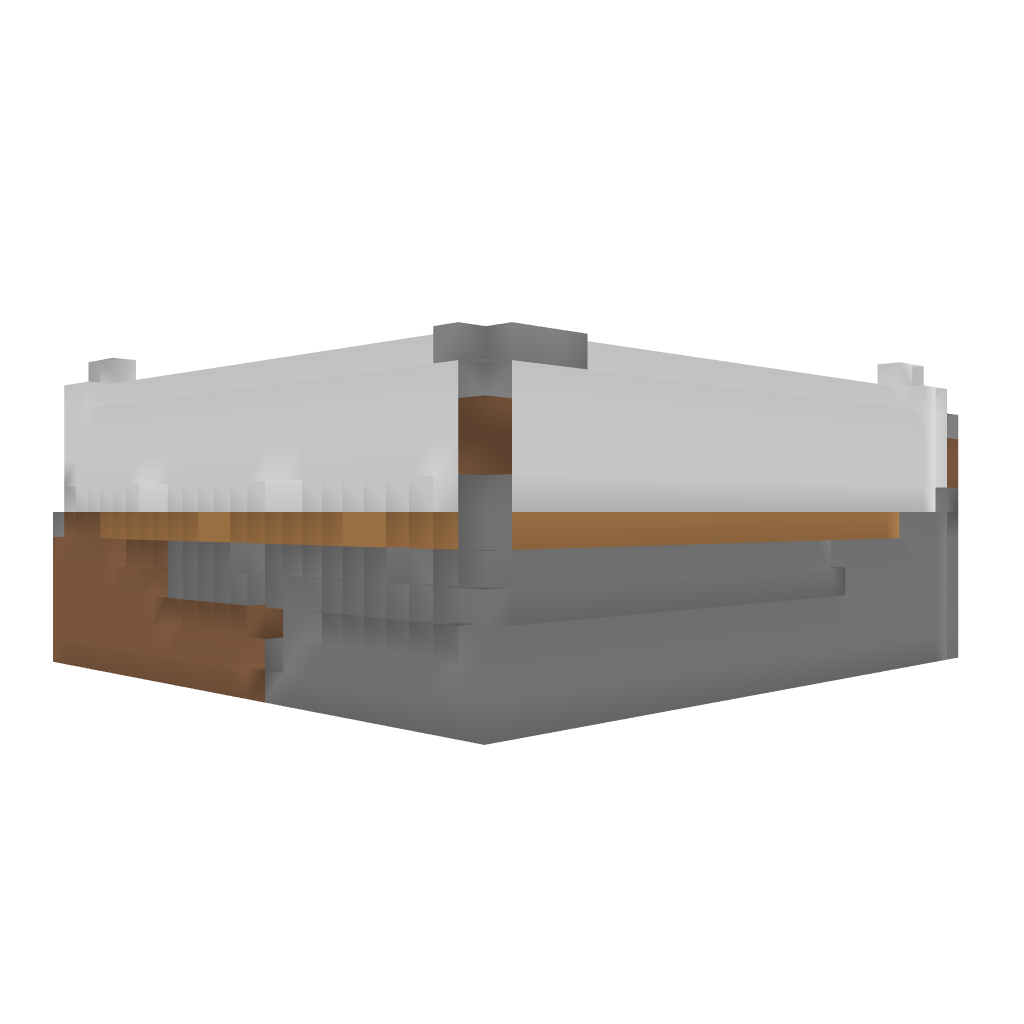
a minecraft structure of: Roman Bathhouse